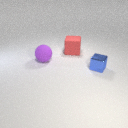
large purple rubber sphere to the left of large red rubber cube